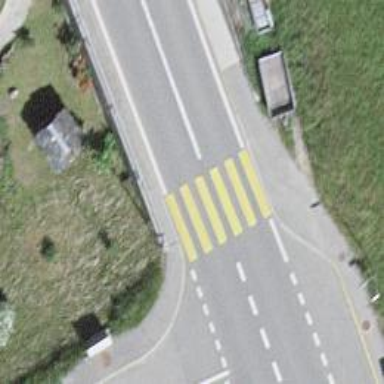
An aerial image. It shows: Marked crossing on footway.